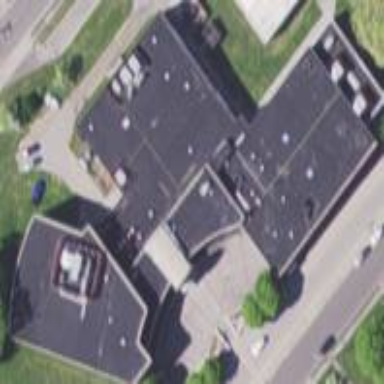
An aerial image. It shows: School building.